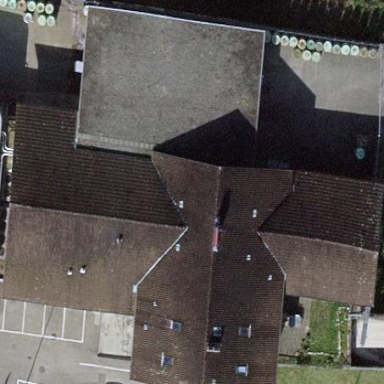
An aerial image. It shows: Warehouse building.